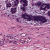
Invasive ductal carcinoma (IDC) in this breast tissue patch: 0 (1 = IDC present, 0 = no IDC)